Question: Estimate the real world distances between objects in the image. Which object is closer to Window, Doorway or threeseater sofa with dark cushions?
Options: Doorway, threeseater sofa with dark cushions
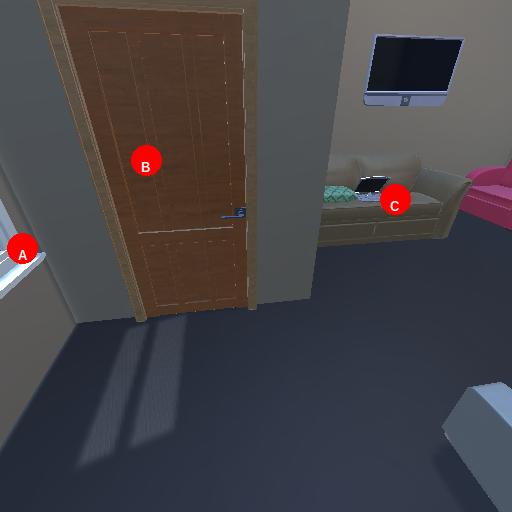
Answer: Doorway